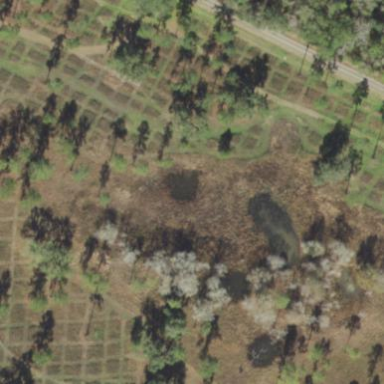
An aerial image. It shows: Wetland area characterized by wet meadow.